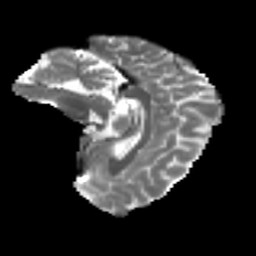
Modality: T2w
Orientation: sagittal
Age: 43
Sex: female
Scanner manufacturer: ge
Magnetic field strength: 3 T
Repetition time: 7.8 s
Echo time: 0.0608 s